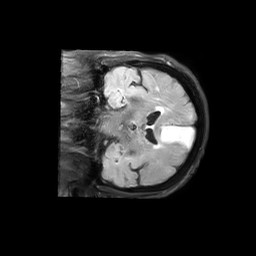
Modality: FLAIR
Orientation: coronal
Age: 76
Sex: female
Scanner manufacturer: philips
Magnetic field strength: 3 T
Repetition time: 11 s
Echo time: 0.12 s